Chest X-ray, AP view. Patient: 21 years old, sex M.
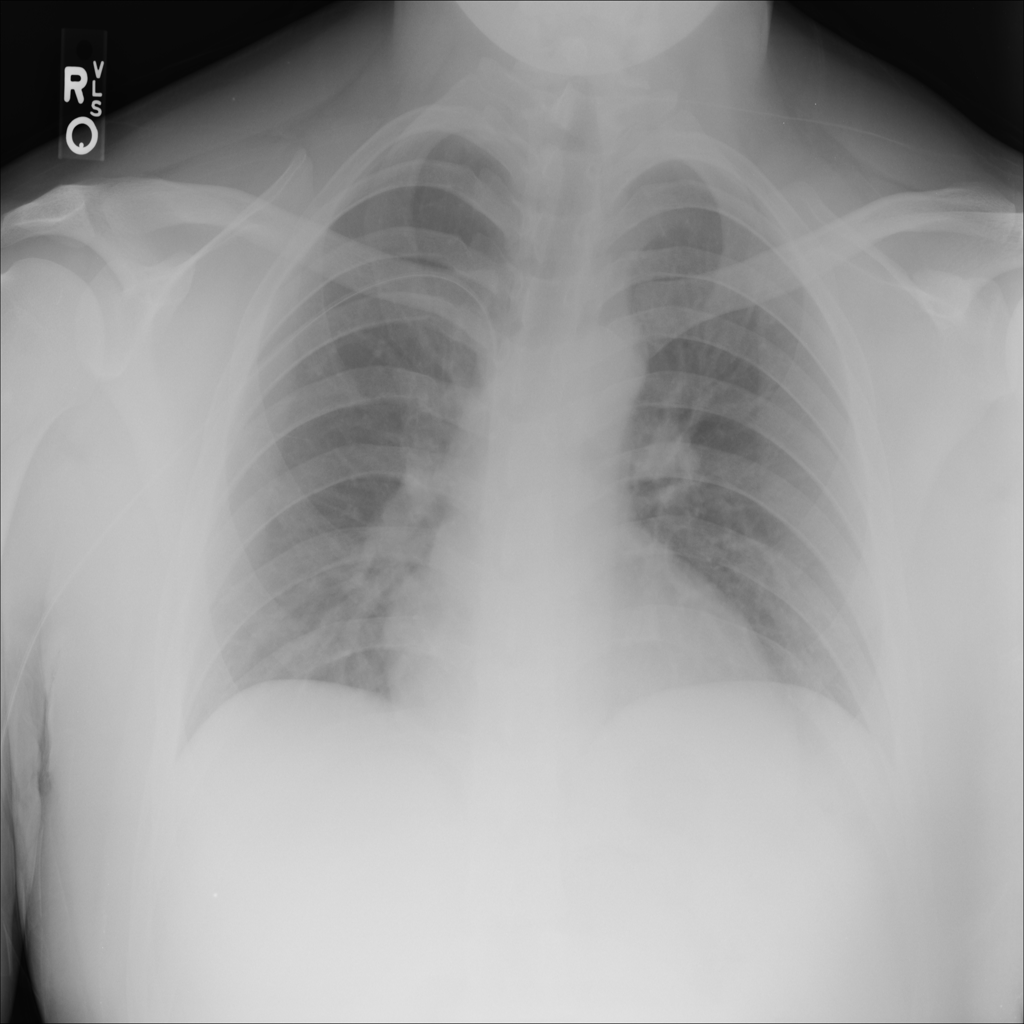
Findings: No Finding